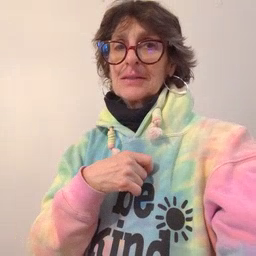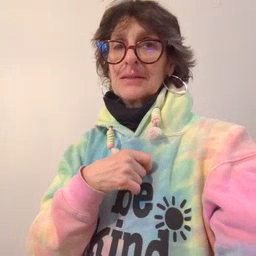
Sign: glasswindow